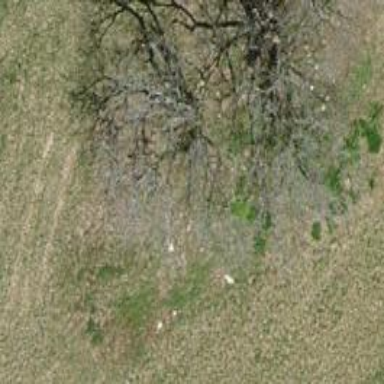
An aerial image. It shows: Patch of scrub vegetation.